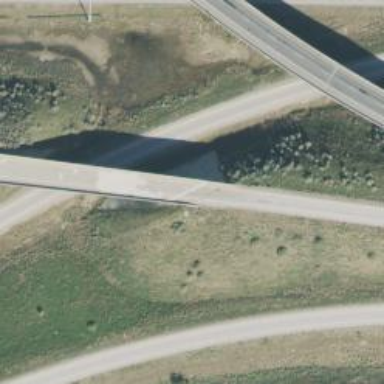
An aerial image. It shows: Motorway link bridge.